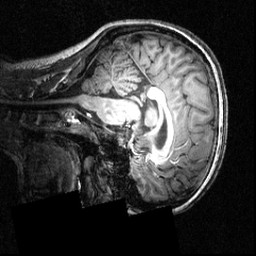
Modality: T1w
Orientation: sagittal
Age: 16
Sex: female
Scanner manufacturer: siemens
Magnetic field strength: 3.951 T
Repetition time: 1.5 s
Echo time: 0.00335 s